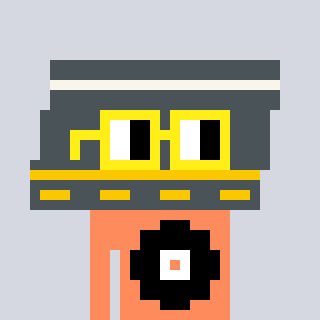
a pixel art character with square yellow glasses, a road-shaped head and a peachy-colored body on a cool background